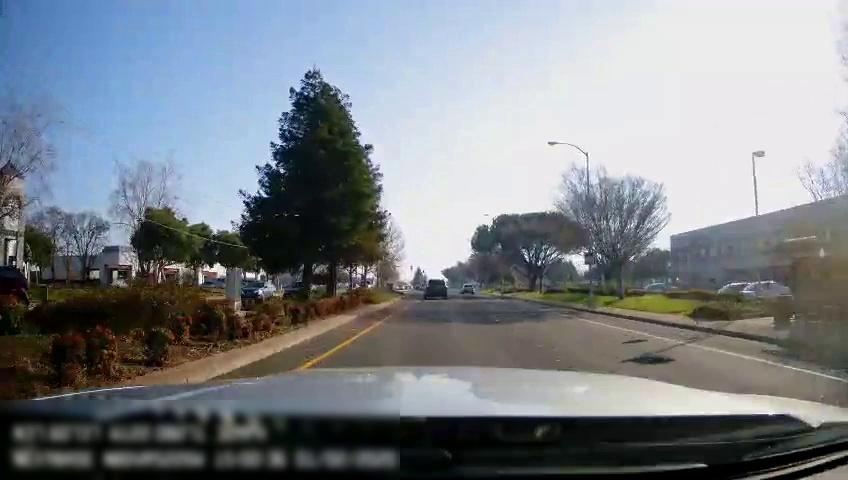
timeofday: Day
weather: Sunny
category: Drivable Space
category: Vehicles | SUV
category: Vehicles | SUV
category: Vehicles | SUV
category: Vehicles | SUV
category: Vehicles | Car
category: Lanes | Alternate Lane
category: Lanes | Alternate Lane